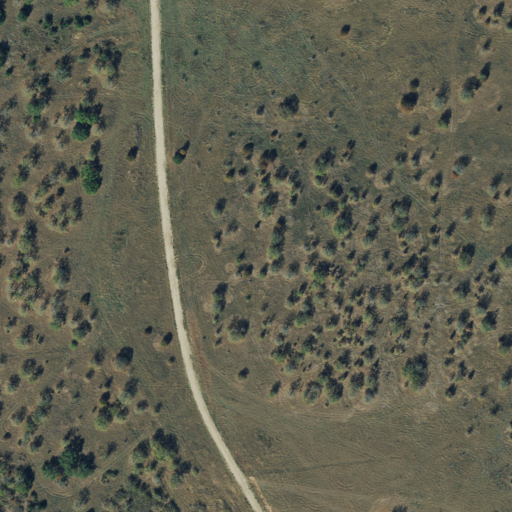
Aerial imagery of mountain in Texas named Manning Mountains containing grassland, shrub, deciduous forest, and evergreen forest